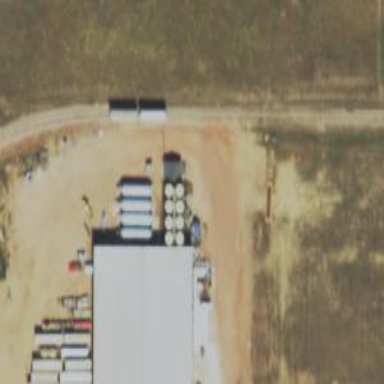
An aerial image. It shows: Storage tank with man-made structure.